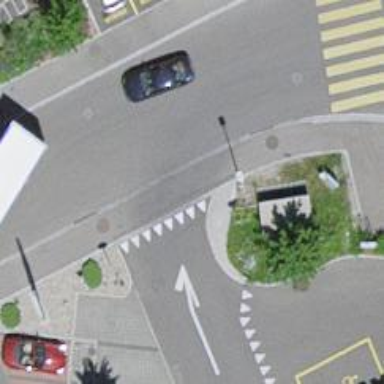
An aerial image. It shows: Road with "give way" sign.